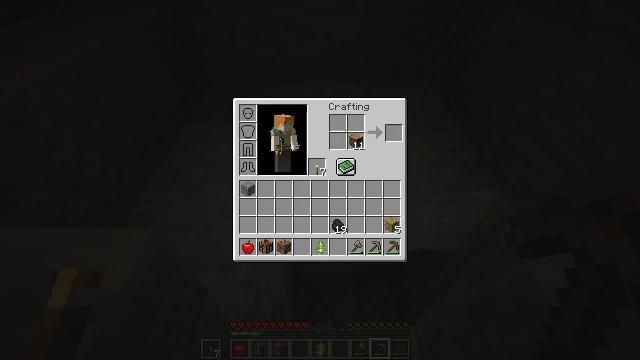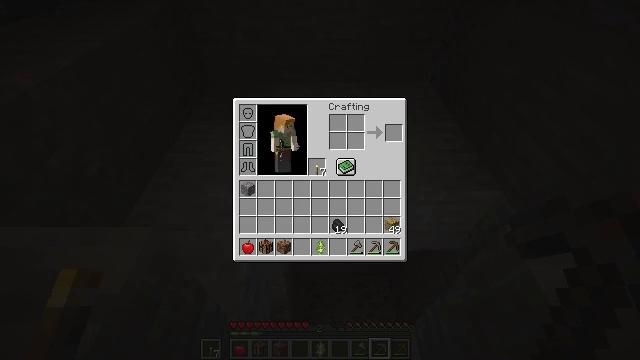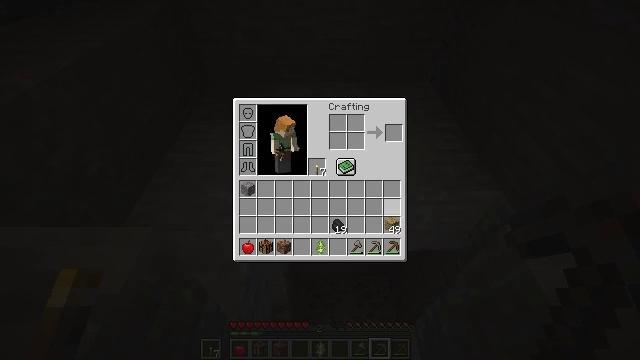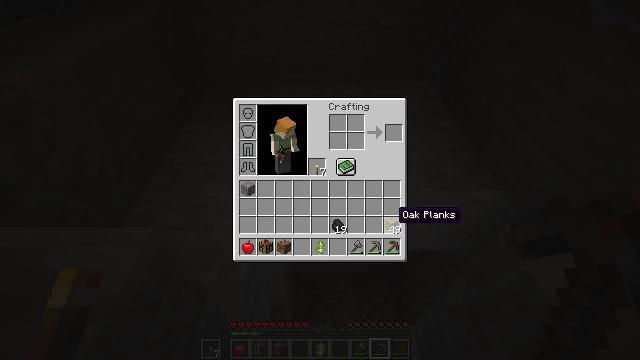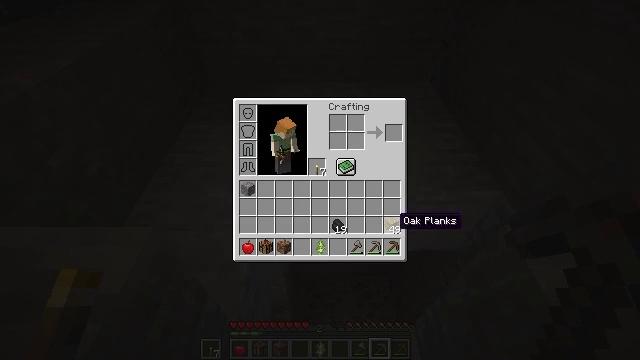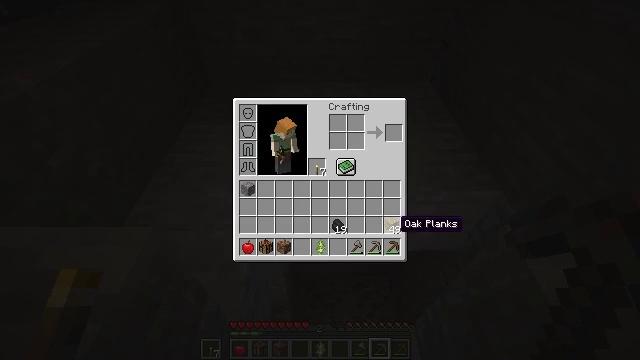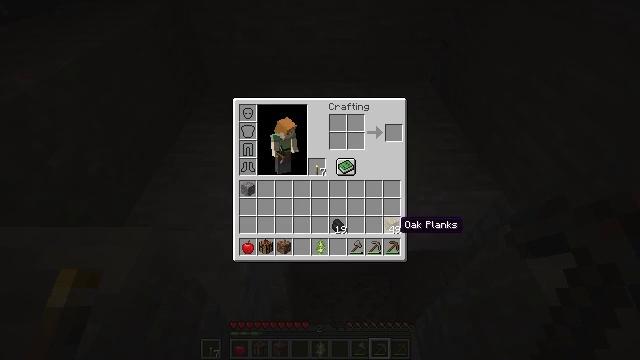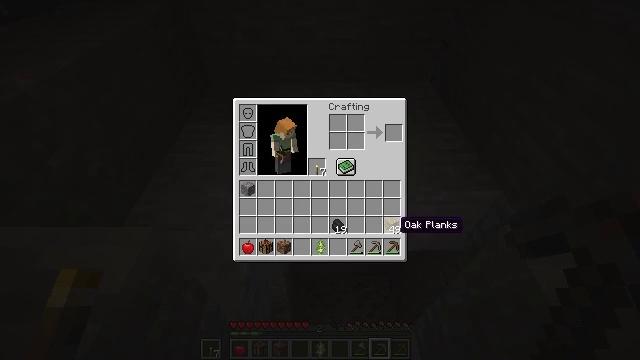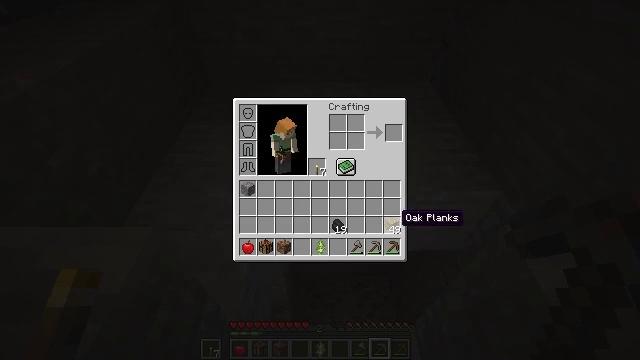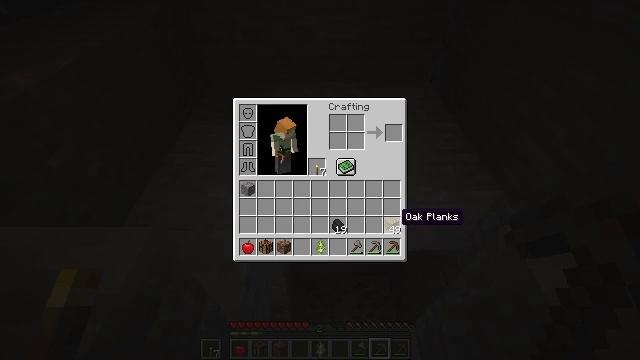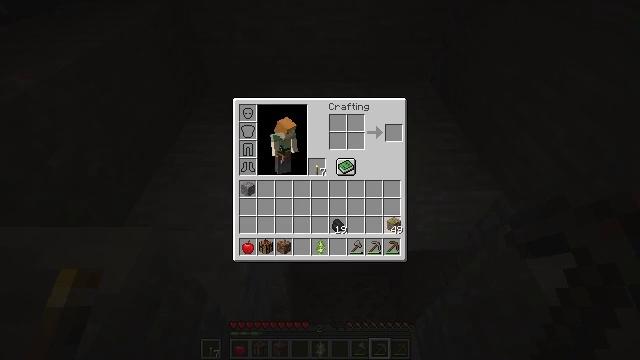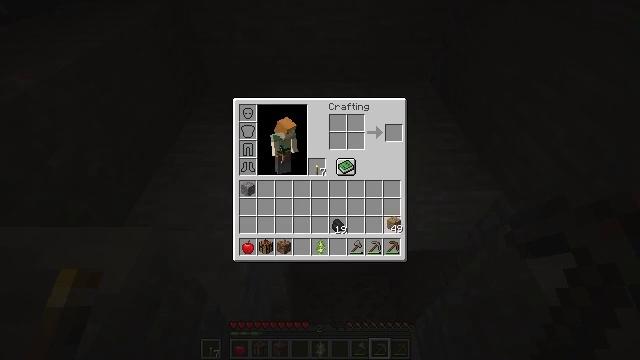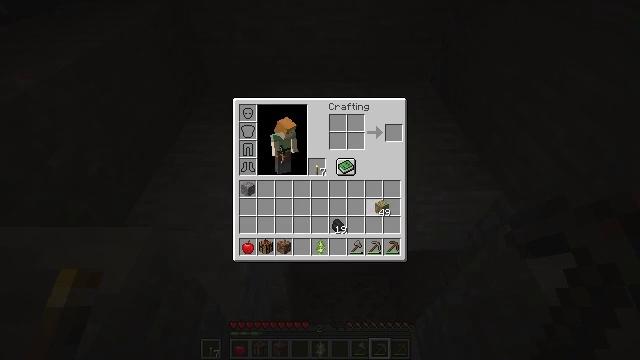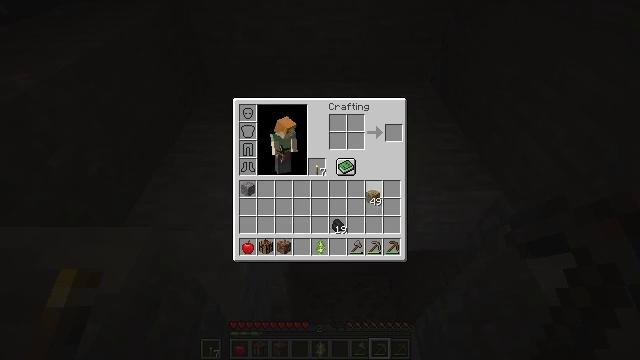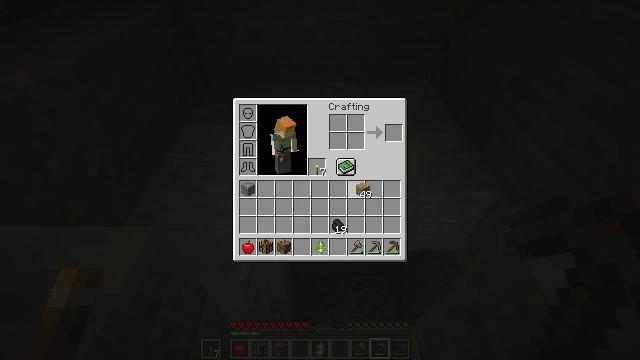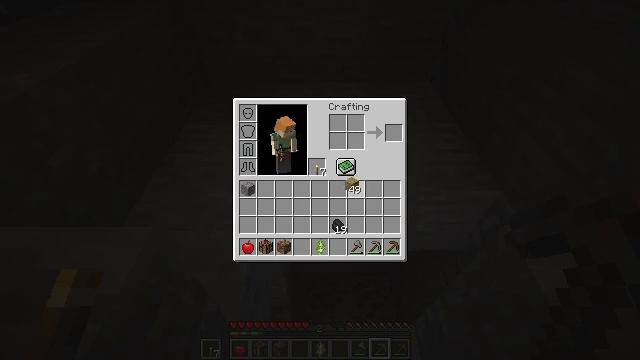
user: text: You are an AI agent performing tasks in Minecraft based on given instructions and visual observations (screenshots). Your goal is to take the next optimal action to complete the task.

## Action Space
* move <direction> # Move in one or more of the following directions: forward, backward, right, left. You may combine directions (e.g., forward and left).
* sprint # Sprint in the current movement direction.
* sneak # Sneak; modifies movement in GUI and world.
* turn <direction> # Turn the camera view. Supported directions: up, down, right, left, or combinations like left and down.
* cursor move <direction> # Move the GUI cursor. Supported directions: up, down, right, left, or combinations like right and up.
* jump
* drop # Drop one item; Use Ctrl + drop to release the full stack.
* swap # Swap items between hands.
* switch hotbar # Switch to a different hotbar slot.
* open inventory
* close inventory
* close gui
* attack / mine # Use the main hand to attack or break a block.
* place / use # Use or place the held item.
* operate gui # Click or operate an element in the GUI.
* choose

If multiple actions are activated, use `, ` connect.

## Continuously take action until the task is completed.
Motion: motion action
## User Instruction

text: Use oak planks to craft an oak button.
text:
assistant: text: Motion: cursor move down, open gui
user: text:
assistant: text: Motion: cursor move down
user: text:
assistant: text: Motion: cursor move down
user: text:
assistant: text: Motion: no_op
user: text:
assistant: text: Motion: no_op
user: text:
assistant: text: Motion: no_op
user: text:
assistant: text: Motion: no_op
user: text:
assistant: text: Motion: cursor move up
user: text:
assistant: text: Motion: no_op
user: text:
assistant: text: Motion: operate gui
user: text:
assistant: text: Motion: operate gui
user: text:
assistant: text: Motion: cursor move left and up
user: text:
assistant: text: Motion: cursor move left and up
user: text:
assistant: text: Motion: cursor move left and up
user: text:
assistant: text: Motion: cursor move left
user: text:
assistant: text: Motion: no_op
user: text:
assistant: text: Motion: no_op
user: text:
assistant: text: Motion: operate gui
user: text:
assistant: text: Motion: operate gui
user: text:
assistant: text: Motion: operate gui
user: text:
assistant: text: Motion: no_op
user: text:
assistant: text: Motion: no_op
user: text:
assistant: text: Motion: no_op
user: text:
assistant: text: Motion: no_op
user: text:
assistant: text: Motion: no_op
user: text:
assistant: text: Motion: no_op
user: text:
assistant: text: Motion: no_op
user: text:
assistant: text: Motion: no_op
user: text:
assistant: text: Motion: no_op
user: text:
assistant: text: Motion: no_op